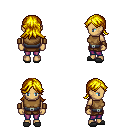
a pixel art fantasy rpg character, female body template, human, tanned skin, leather chest armor, magenta pants, blonde loose hair, leather bracers, gray slippers, four views (front, back, left, right), 2x2 character sprite sheet, small pixel art, hard edges, no anti-aliasing